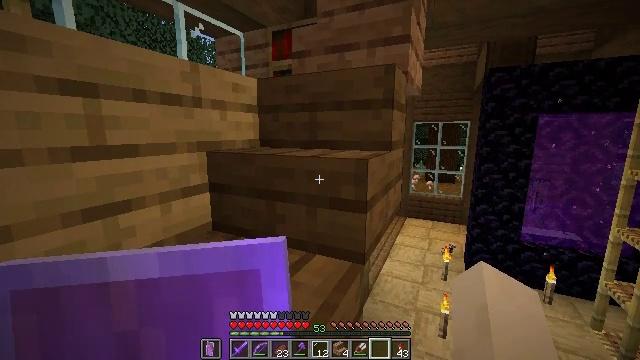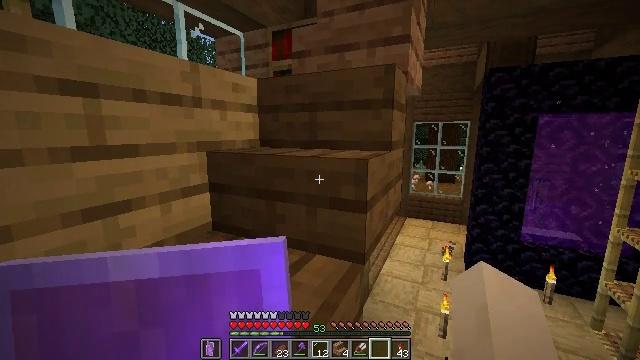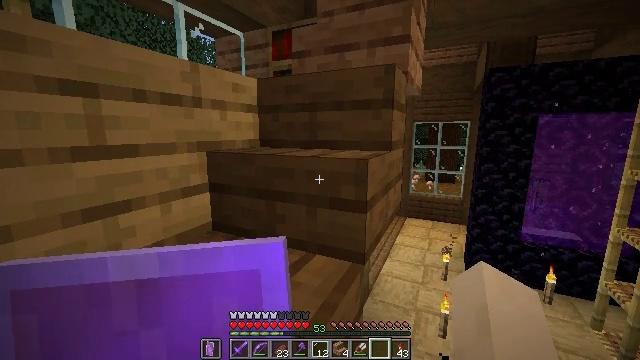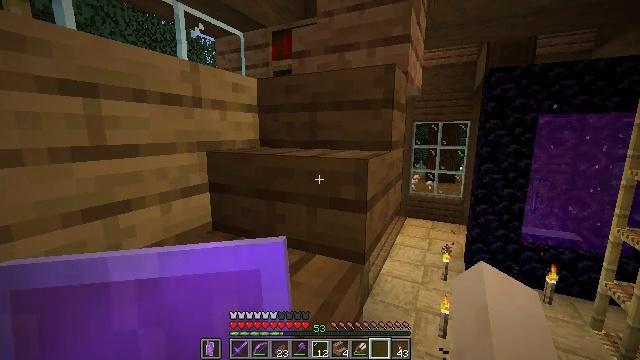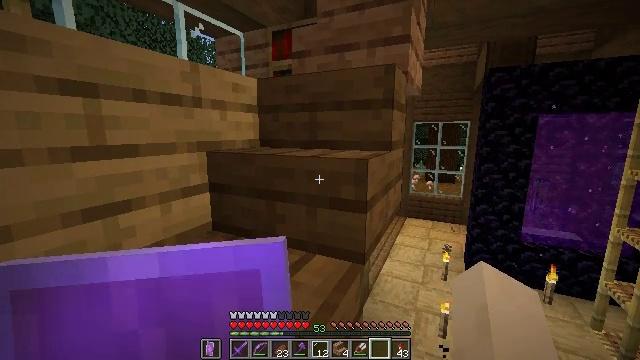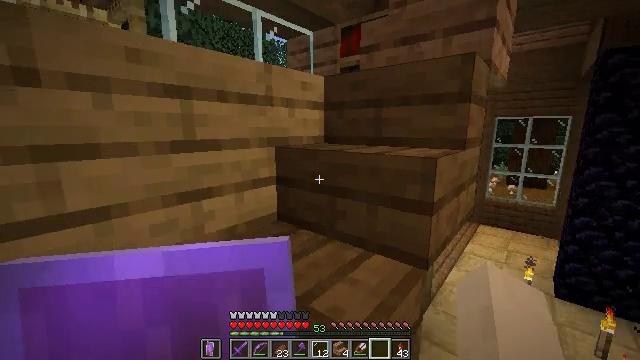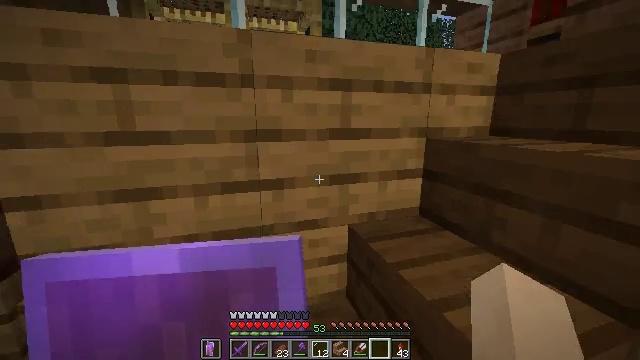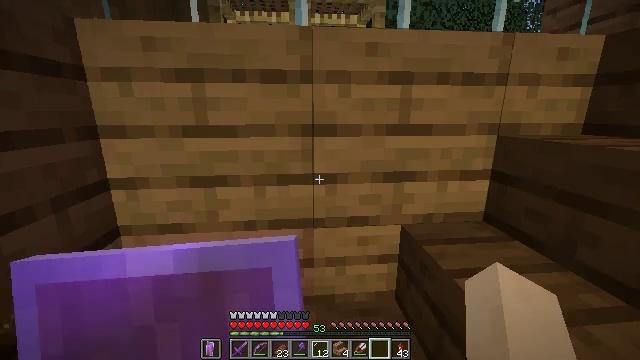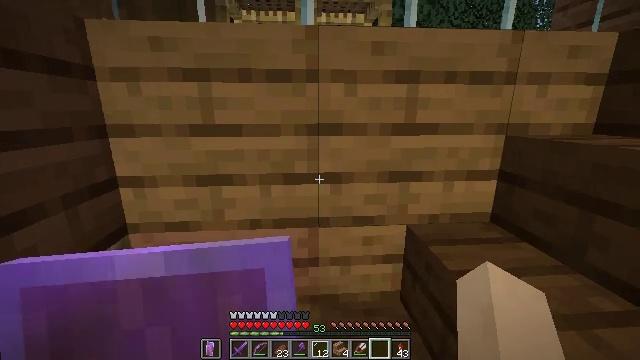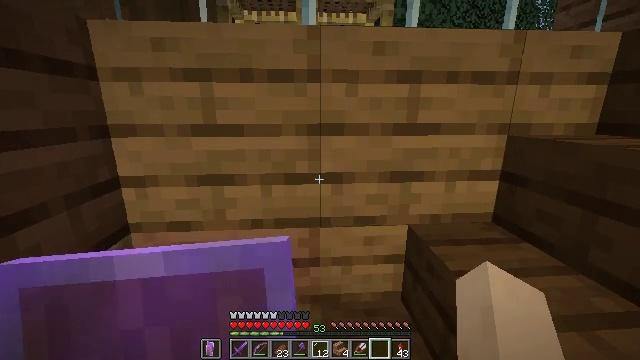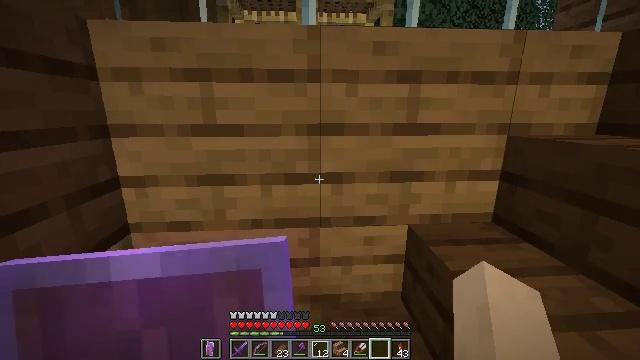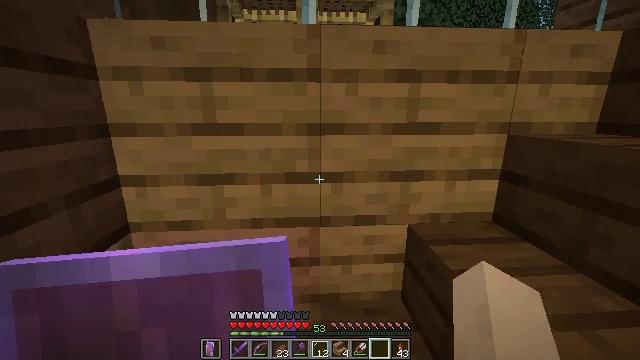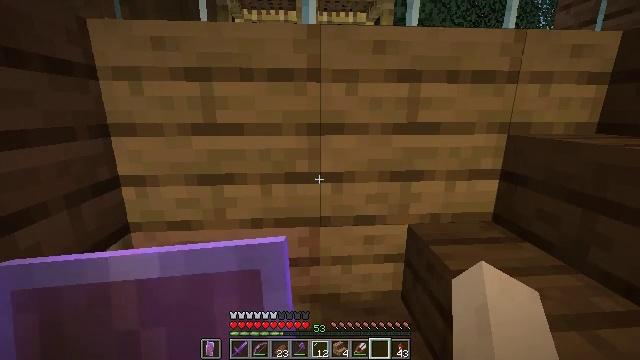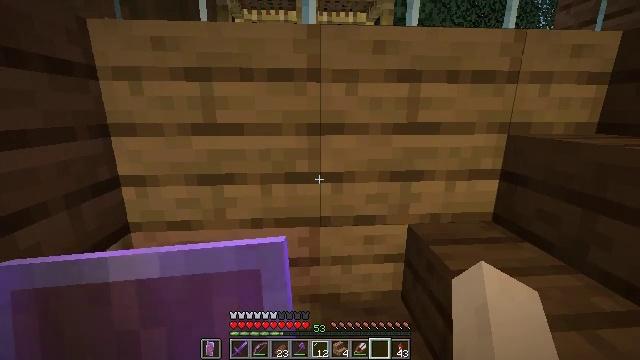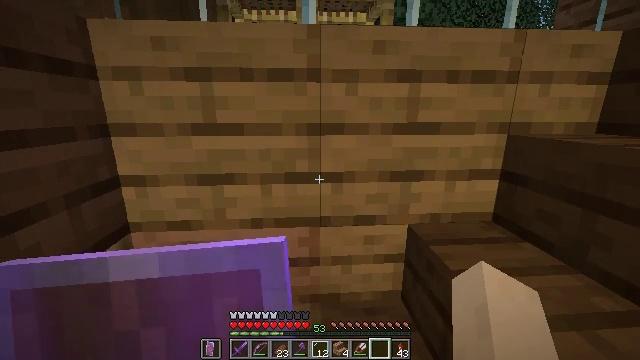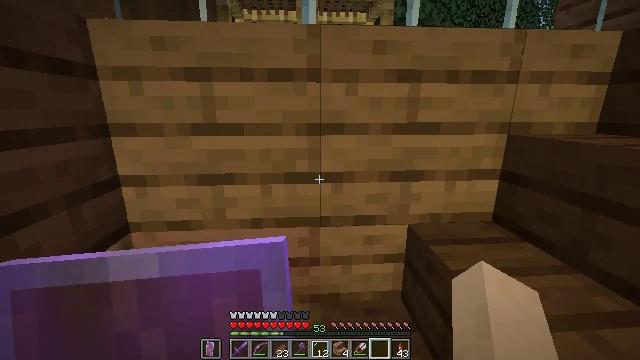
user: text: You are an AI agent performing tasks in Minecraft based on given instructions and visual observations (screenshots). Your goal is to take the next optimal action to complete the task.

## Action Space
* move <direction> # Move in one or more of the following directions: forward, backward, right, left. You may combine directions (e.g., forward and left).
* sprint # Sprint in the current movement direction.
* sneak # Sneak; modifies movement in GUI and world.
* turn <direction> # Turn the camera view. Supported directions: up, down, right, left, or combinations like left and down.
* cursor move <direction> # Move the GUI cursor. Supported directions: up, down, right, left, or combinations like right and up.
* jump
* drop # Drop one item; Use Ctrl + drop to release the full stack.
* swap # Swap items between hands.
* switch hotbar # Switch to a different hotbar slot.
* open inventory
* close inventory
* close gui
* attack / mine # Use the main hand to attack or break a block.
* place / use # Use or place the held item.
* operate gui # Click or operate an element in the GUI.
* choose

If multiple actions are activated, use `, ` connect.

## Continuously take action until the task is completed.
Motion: motion action
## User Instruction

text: Attack the oak planks to recycle it.
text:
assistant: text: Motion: no_op
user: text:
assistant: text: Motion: no_op
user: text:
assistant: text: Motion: no_op
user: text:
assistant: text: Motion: no_op
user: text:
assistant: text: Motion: turn left
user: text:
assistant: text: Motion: turn left and down
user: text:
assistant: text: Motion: turn left and down
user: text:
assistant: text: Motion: turn left
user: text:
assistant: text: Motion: no_op
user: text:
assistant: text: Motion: no_op
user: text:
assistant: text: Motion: no_op
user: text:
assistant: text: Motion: no_op
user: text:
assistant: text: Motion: no_op
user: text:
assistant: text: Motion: no_op
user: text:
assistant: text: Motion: no_op
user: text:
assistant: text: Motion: no_op
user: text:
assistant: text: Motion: no_op
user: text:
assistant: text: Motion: no_op
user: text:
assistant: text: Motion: no_op
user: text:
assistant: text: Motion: no_op
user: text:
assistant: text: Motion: no_op
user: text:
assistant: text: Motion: no_op
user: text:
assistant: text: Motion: no_op
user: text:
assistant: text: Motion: no_op
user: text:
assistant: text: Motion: no_op
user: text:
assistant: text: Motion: no_op
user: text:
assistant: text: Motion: turn left
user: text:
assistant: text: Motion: turn left
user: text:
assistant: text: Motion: turn left
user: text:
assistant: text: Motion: no_op